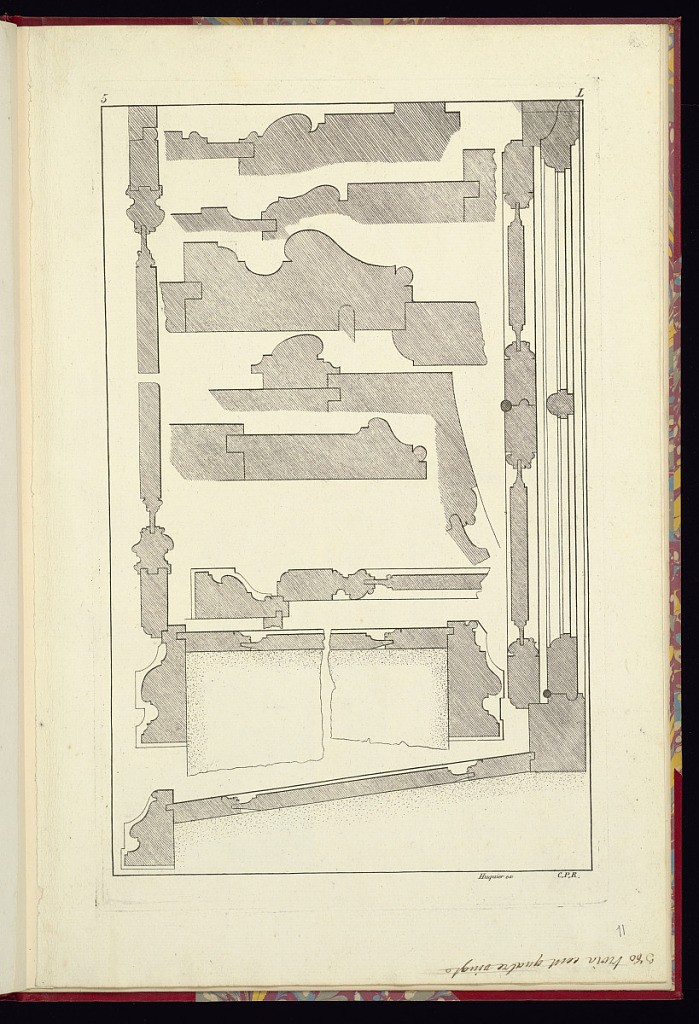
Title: Profiles Designs for Carved Stone or Wood
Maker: Gilles-Marie Oppenord, French, 1672–1742
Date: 1737–38
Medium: Etching and engraving on laid paper
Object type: Print
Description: Designs for moldings and joinery carved from stone or wood illustrated in profile details as sections. The plate is numbered and signed.